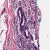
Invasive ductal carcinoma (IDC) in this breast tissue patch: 0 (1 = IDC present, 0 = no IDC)